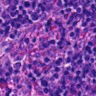
Metastatic tissue present: no